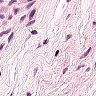
Metastatic tissue present: yes